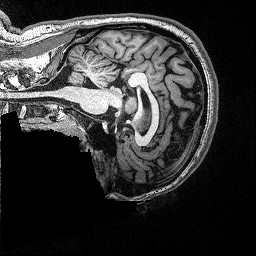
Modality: T1w
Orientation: sagittal
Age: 33
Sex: male
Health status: ill
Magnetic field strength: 3 T
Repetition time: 2.53 s
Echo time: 0.00331 s